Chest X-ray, AP view. Patient: 51 years old, sex F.
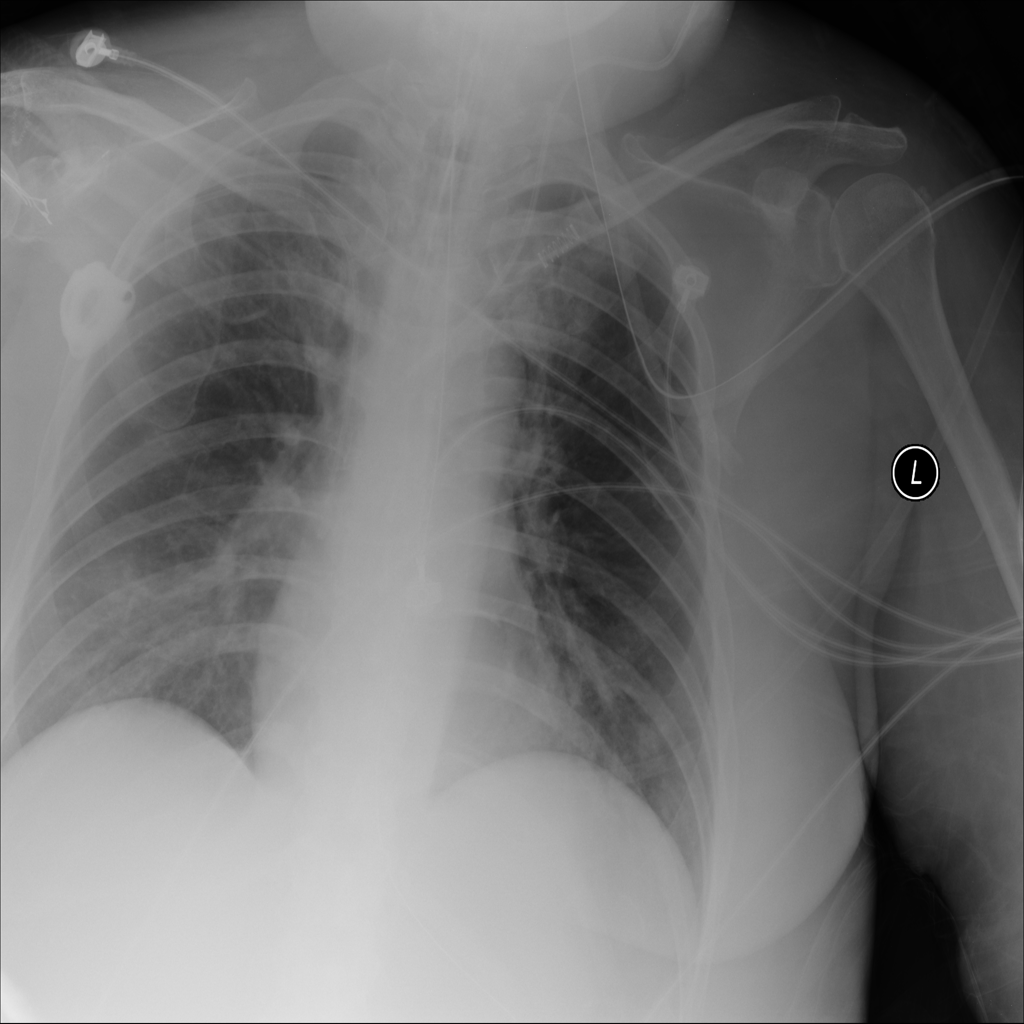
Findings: No Finding